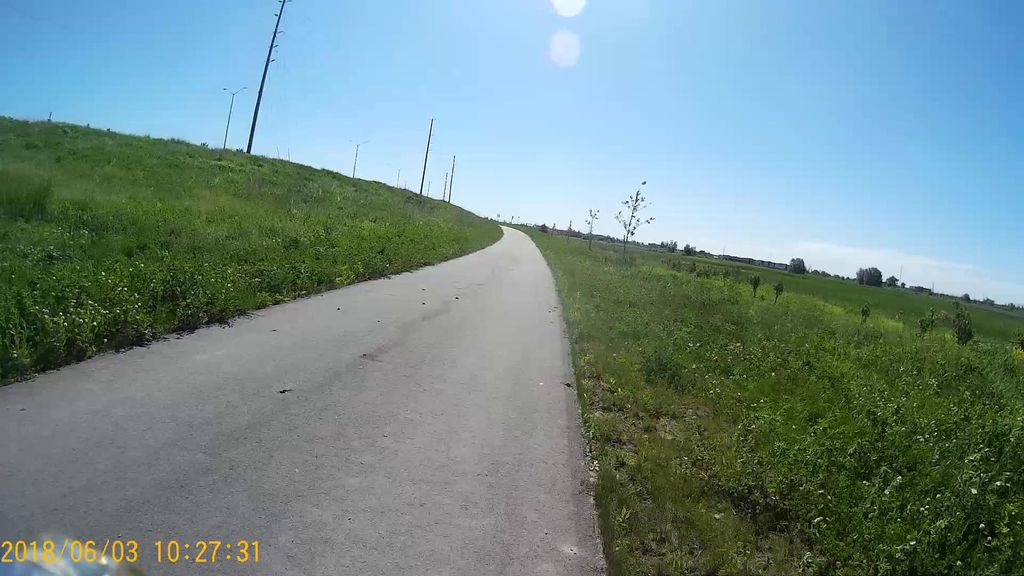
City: ottawa-gatineau